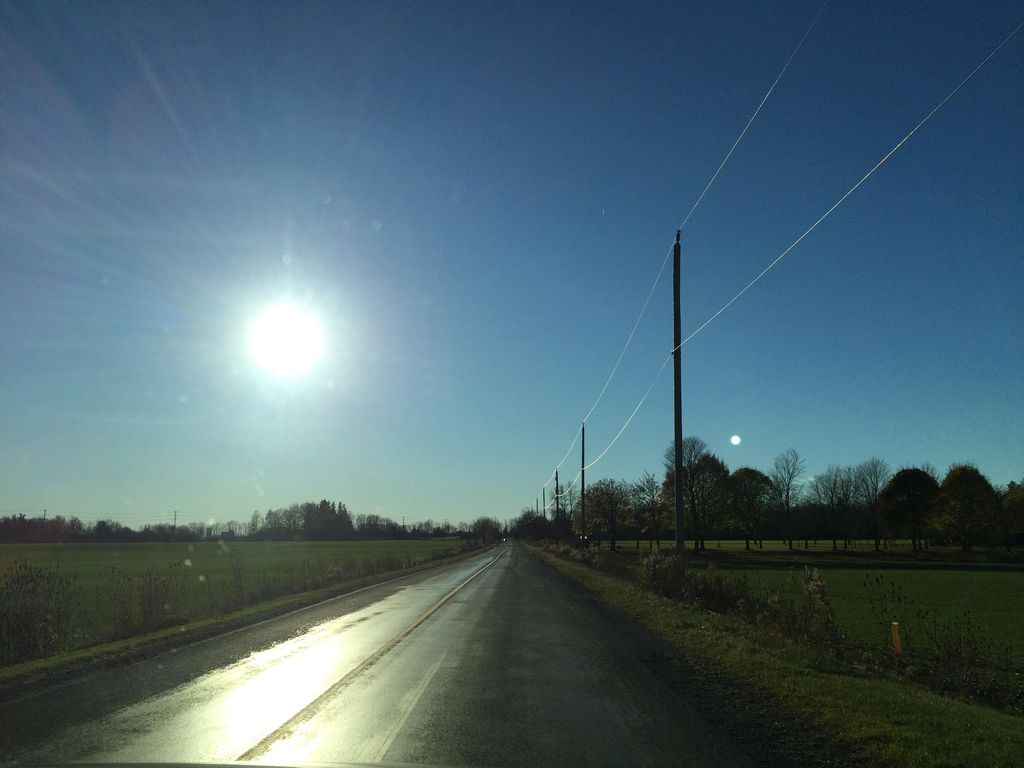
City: kitchener-waterloo